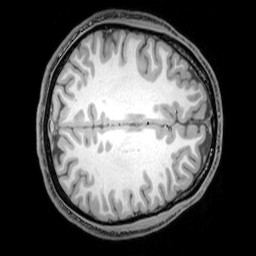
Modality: T1w
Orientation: axial
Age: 22
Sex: male
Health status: healthy
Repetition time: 0.081 s
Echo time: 0.037 s